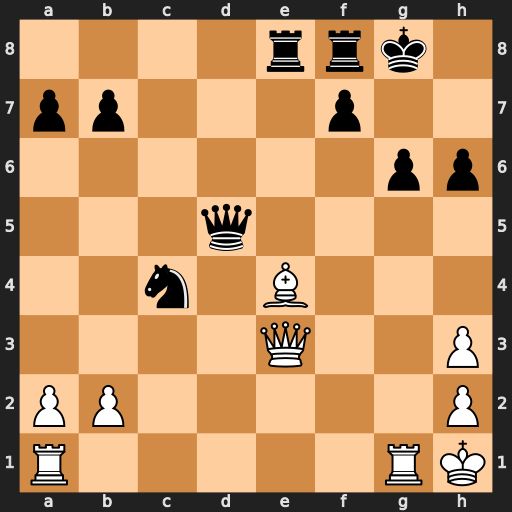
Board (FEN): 4rrk1/pp3p2/6pp/3q4/2n1B3/4Q2P/PP5P/R5RK
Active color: w
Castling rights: -
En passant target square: -
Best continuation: Rxg6+ fxg6 Bxd5+